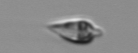
Label: Oxytoxum